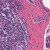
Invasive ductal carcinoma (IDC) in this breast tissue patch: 0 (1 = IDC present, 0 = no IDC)